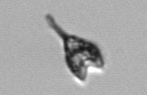
Label: Pyramimonas_longicauda